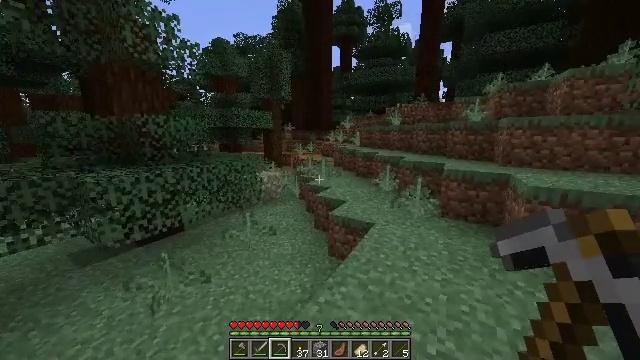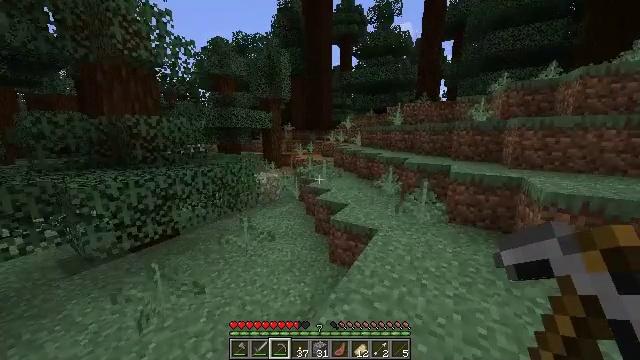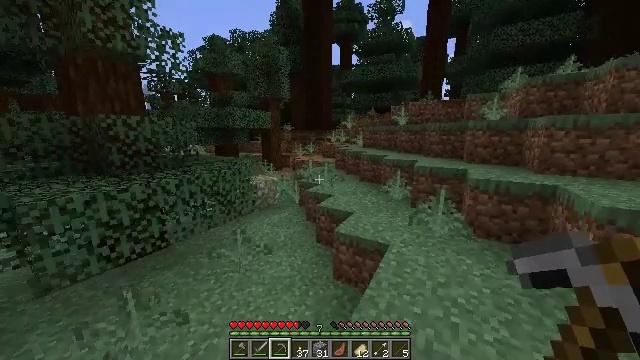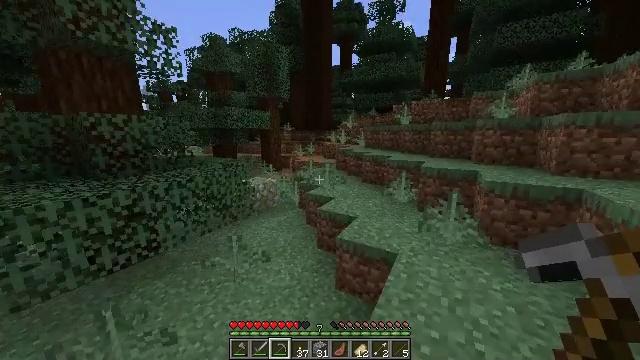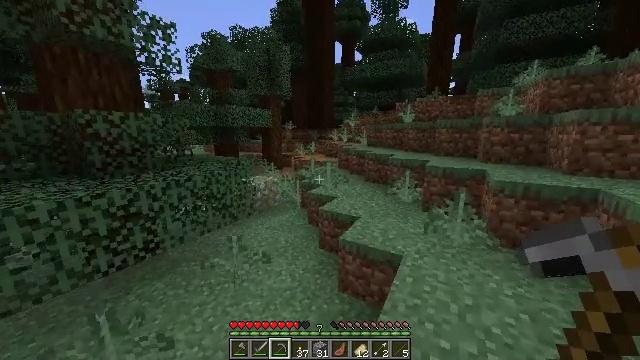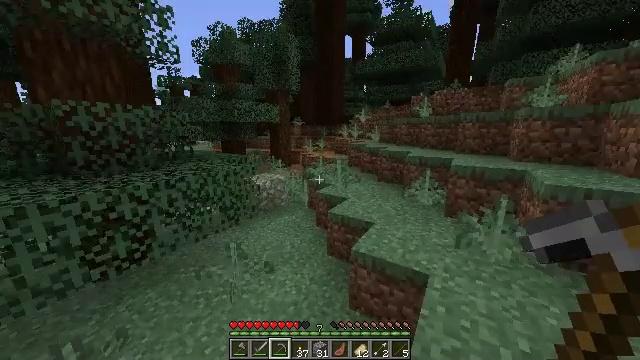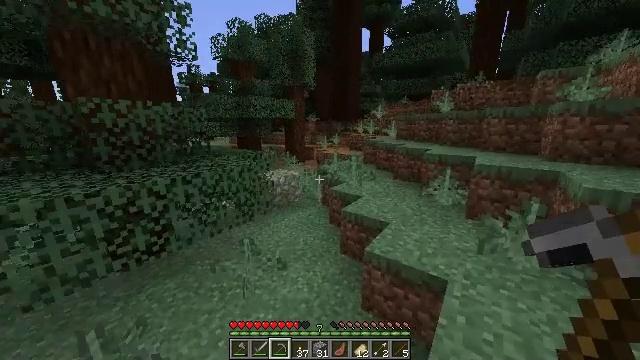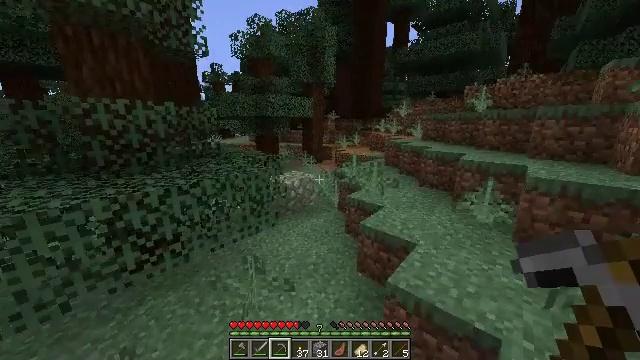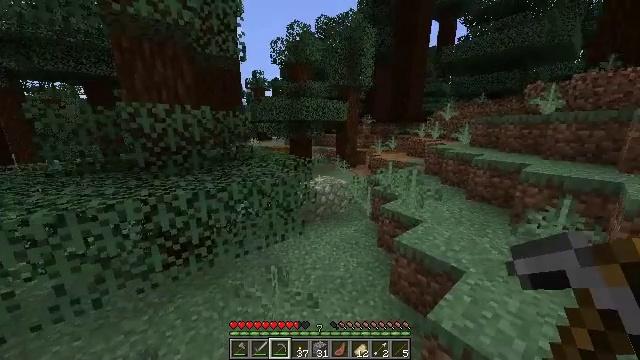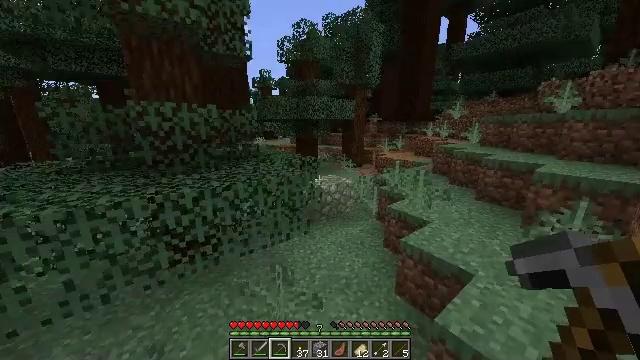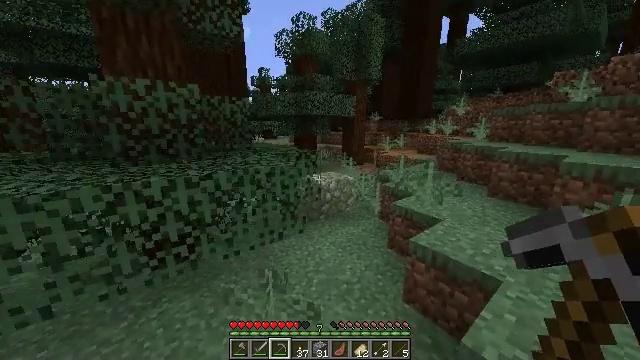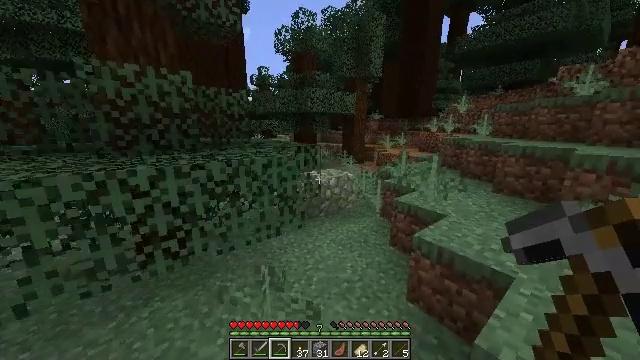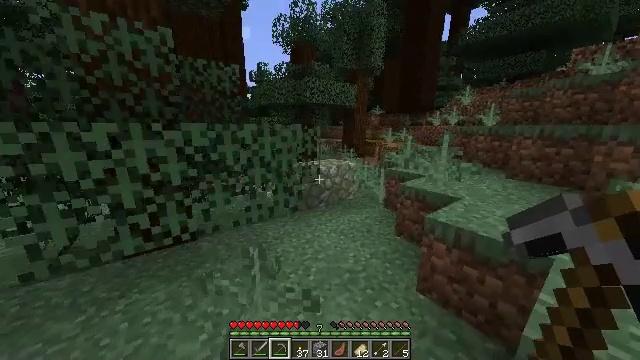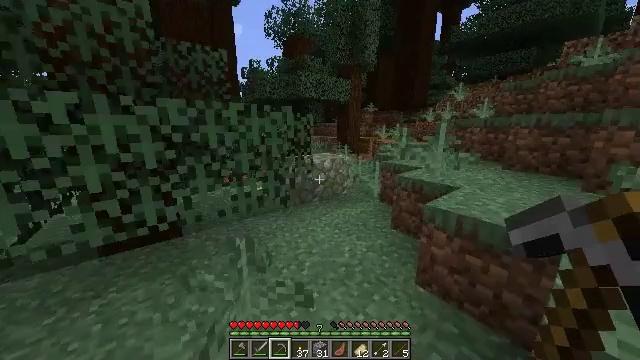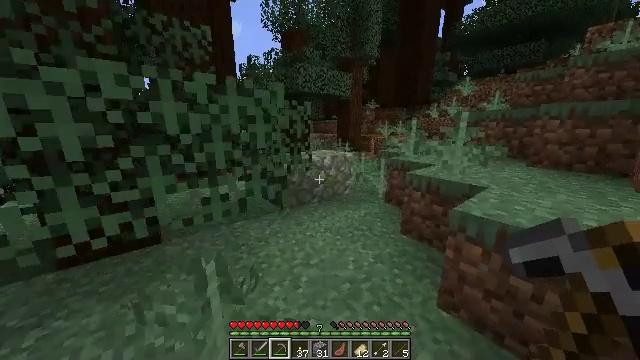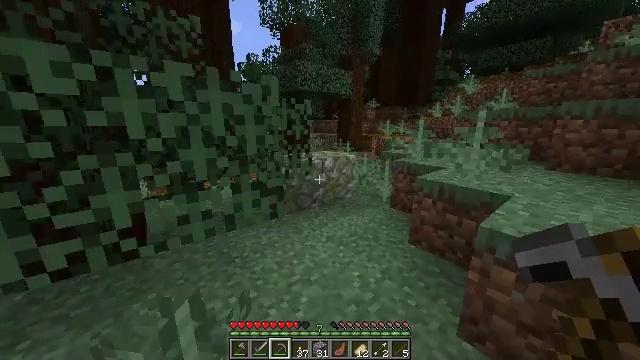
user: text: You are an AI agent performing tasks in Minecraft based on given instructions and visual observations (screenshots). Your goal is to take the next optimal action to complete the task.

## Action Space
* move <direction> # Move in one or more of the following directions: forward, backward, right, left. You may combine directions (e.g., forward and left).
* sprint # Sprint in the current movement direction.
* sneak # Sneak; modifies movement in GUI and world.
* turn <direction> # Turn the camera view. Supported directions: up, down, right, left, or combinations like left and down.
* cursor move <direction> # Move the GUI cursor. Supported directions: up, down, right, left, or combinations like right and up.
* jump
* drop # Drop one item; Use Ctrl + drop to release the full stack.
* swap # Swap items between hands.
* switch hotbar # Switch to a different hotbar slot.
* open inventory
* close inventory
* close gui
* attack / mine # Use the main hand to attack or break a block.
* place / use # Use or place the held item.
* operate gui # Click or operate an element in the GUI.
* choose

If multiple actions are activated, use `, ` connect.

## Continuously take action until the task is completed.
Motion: motion action
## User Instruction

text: Remove the large fern from the terrain.
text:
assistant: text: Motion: move forward, sprint
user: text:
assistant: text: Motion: move forward, sprint
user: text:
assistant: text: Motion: move forward, sprint
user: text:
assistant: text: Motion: move forward, sprint
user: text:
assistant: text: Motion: move forward, sprint, turn left
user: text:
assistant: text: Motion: move forward, sprint, turn left and down
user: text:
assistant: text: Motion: move forward, sprint, turn left
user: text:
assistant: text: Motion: move forward, sprint, turn left
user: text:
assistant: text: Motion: move forward, sprint, turn left
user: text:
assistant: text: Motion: move forward, sprint
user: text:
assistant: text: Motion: move forward, sprint
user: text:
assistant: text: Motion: move forward, sprint
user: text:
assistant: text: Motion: move forward, sprint, turn right
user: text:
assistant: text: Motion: move forward, sprint
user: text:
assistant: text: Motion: move forward, sprint
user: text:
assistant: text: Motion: move forward, sprint
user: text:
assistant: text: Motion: move forward, sprint
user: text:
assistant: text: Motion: move forward and move right, sprint
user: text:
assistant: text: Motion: move forward and move right, sprint, turn left
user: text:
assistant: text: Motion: move forward and move right, sprint, turn left
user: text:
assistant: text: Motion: move forward and move right, sprint, turn left
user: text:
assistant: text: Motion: move forward and move right, sprint
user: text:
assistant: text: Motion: move forward, sprint
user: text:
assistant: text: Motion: move forward, sprint
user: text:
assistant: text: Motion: move forward, sprint
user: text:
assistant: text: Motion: move forward, sprint
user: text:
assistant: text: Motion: move forward, sprint
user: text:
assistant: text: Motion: move forward, sprint, jump
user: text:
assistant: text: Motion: move forward, sprint, jump
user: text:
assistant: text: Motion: move forward, sprint, turn left, jump